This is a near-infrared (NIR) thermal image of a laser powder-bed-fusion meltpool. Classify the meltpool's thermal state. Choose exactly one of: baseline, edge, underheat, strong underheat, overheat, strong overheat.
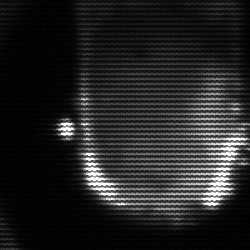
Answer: baseline